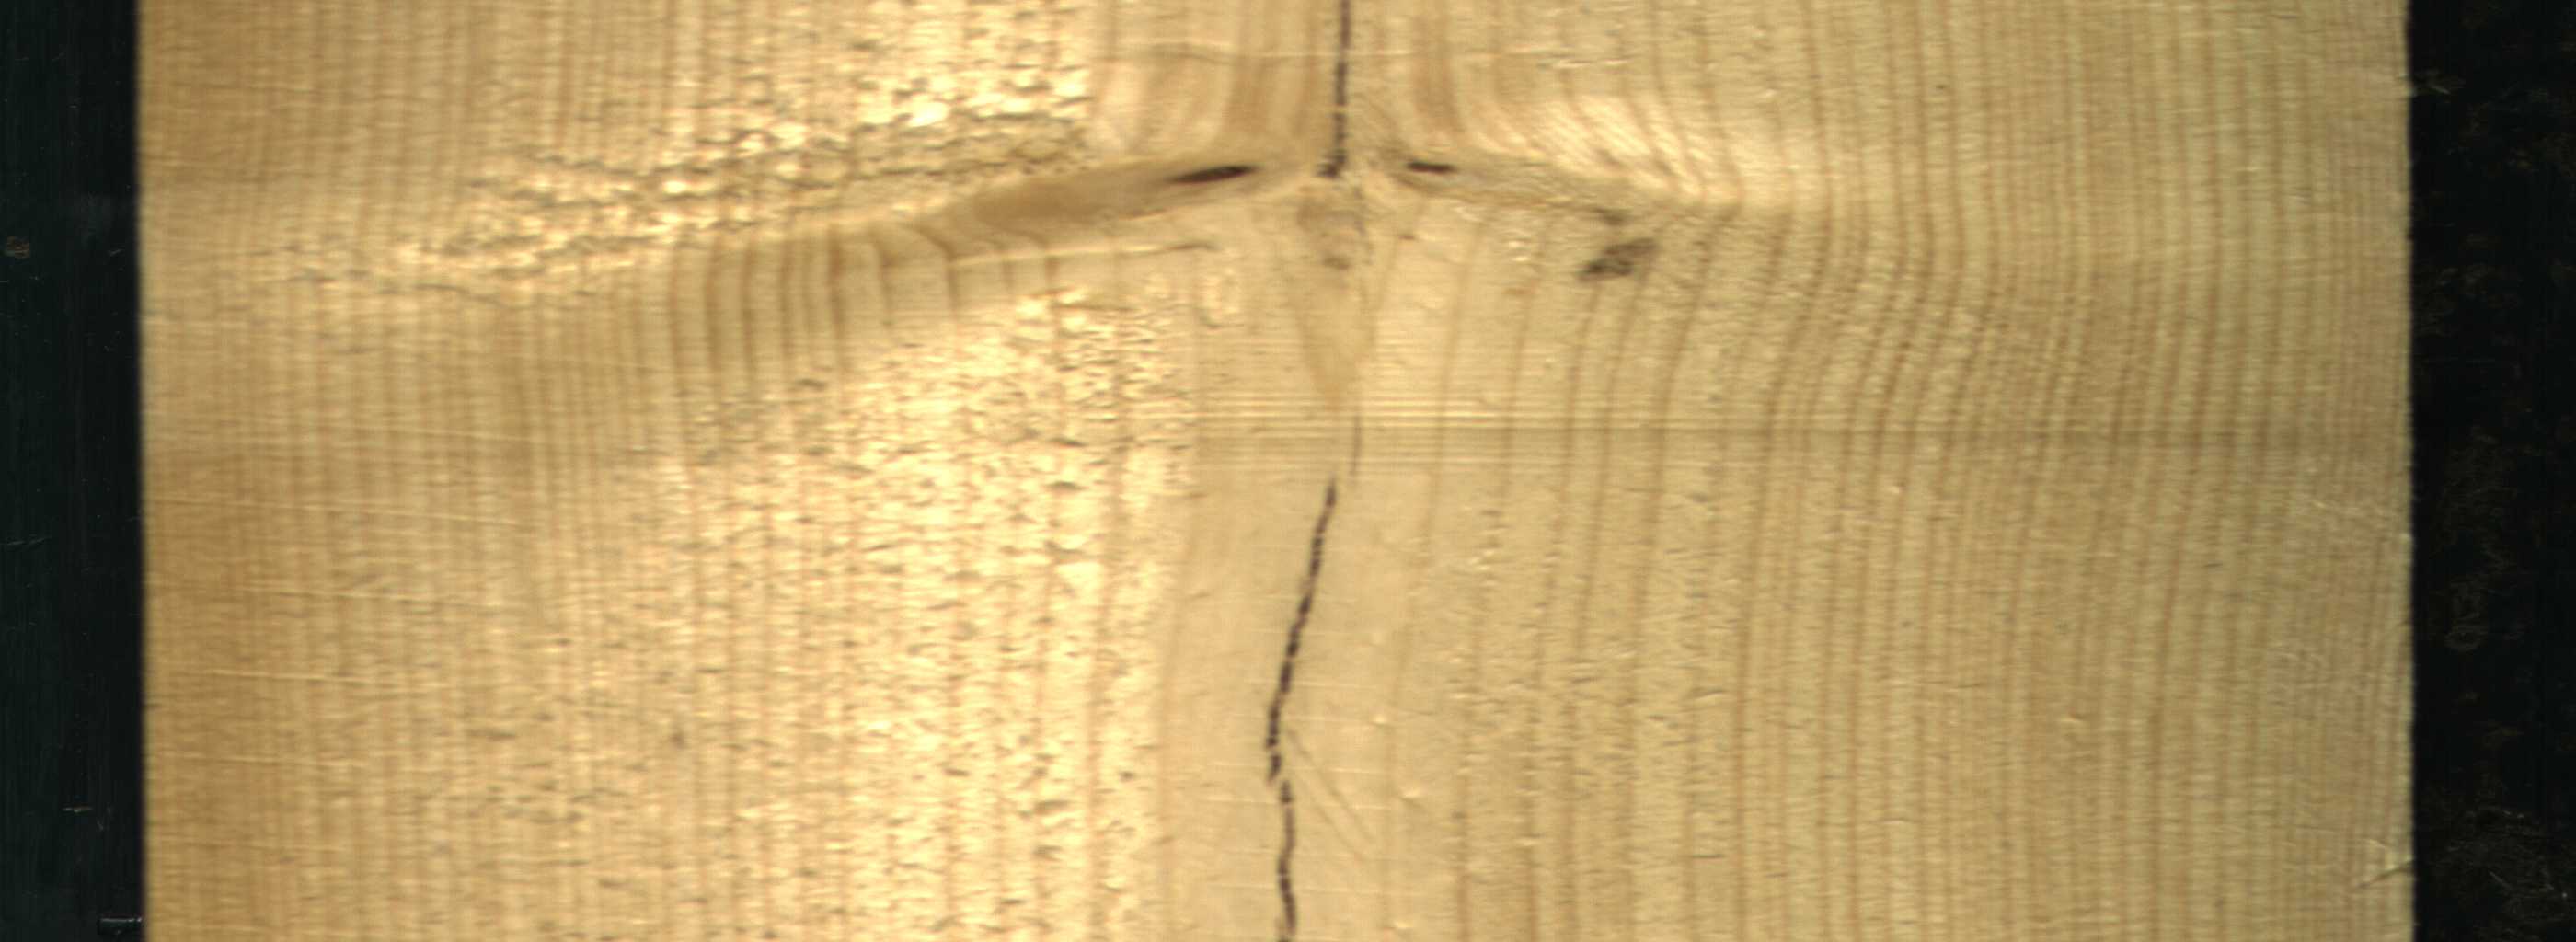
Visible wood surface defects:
Crack
Crack
Live_Knot
Live_Knot